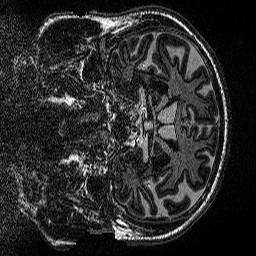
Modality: MP2RAGE
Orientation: coronal
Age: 66
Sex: male
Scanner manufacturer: siemens
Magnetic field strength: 3 T
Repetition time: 5 s
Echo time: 0.00298 s